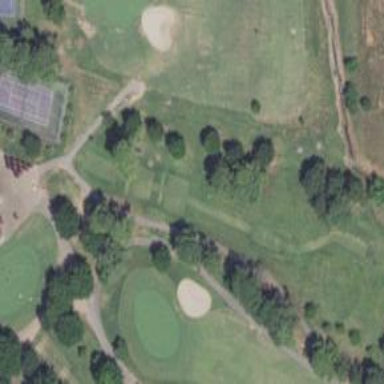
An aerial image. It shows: Grass area designated as golf tee.